Question: I'm not so great with VHDL and I can't really see why my code won't work. I needed an NCO, found a working program and re-worked it to fit my needs, but just noticed a bug: every full cycle there is one blank cycle.

The program takes step for argument (jump between next samples) and clock as trigger.
'''
library IEEE;
use IEEE.STD_LOGIC_1164.ALL;
use IEEE.NUMERIC_STD.ALL; --try to use this library as much as possible.
entity sinwave_new_01 is
port (clk :in std_logic;
step :in integer range 0 to 1000;
dataout : out integer range 0 to 1024
);
end sinwave_new_01;
architecture Behavioral of sinwave_new_01 is
signal i : integer range 0 to 1999:=0;
type memory_type is array (0 to 999) of integer range 0 to 1024;
--ROM for storing the sine values generated by MATLAB.
signal sine : memory_type :=(long and boring array of 1000 samples here);
begin
process(clk)
begin
--to check the rising edge of the clock signal
if(rising_edge(clk)) then
dataout <= sine(i);
i <= i+ step;
if(i > 999) then
i <= i-1000;
end if;
end if;
end process;
end Behavioral;
'''
What do I do to get rid of that zero? It appears every full cycle - every (1000/step) pulses. It's not supposed to be there and it messes up my PWM...
From what I understand the whole block ('dataout' changes, it is increased, and 'if i>999 then i<=i-1000') executes when there is a positive edge of clock applied on the entrance...
BUT it looks like it requires one additional edge to, I don't know, reload it? Does the code execute sequentially, or are all conditions tested when the clock arrives? Am I reaching outside the table, and that's why I'm getting zeroes in that particular pulse? Program /shouldn't/ do that, as far as I understand if statement, or is it VHDL being VHDL and doing its weird stuff again.
How do I fix this bug? Guess I could add one extra clock tick every 1k/step pulses, but that's a work around and not a real solution. Thanks in advance for help.
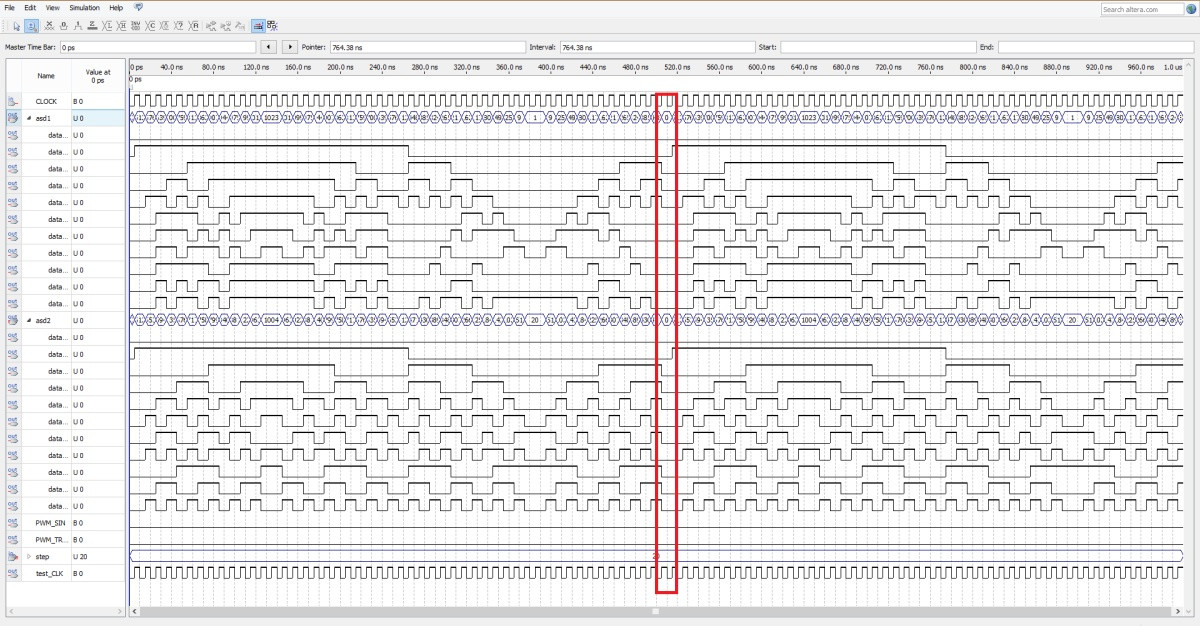
Answer: It looks like your problem is that your variable 'i' exceeds 999 before you reset it. Remember, you're in a sequential process. 'i' doesn't get the assigned value until the next clock tick AFTER you assign it.
I think if you change this code
'''
i <= i + step;
if (i > 999) then
i <= i-1000;
'''
to
'''
if ((i + step) > 999) then
i <= (i + step) - 1000;
else
i <= i + step;
'''
you should get the behavior you're looking for.